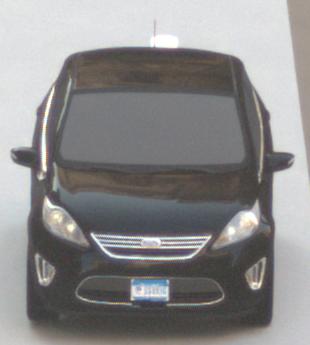
Make: Ford
Model: Fiesta
Detailed model: ’09 Sedan (seventh series)
Model produced from: 2010
Model produced until: 2017
Doors: 4
Color: black
Road condition: dry road
Daytime: sunrise or sunset
Contrast: low contrast